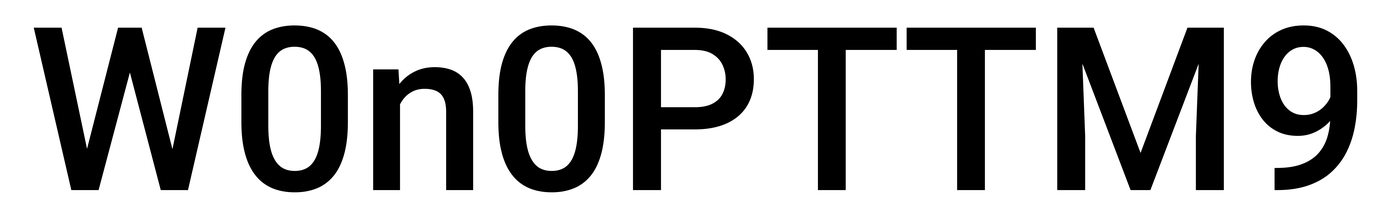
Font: Roboto_Medium